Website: apple
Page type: customer-info-address
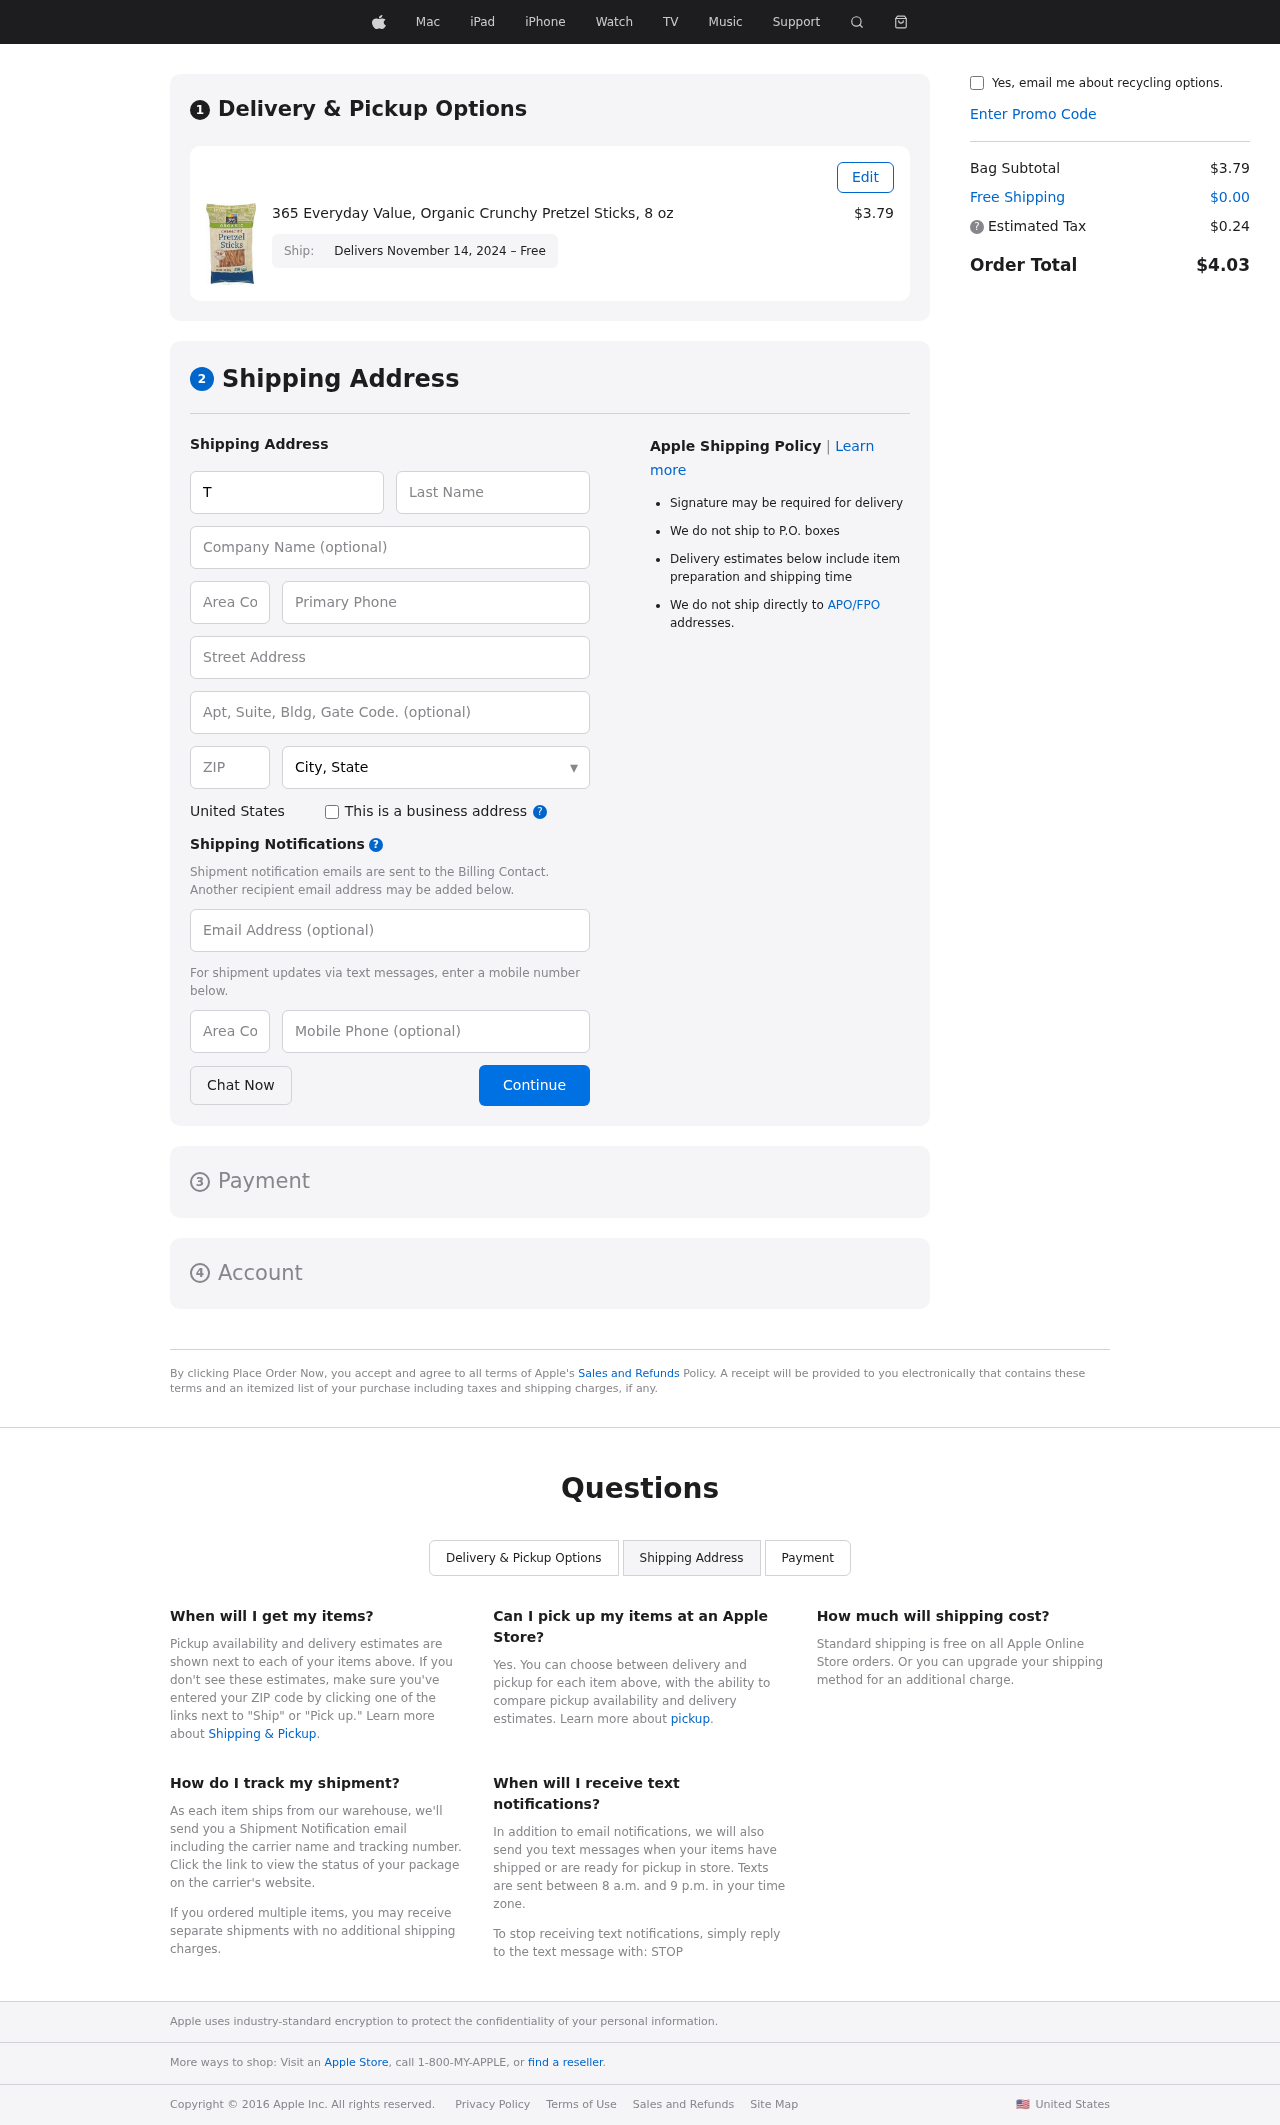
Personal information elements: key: PII_CITY_STATE
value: West Barbarachester, CA
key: PII_COUNTRY
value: United States
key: PII_EMAIL
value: tanyawilliams@yahoo.com
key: PII_FIRSTNAME
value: Tanya
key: PII_LASTNAME
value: Williams
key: PII_PHONE
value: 4284279184
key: PII_PHONE_AREA
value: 428
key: PII_POSTCODE
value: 83645
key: PII_STREET
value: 3237 Jessica Turnpike
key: PII_STREET2
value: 08333 Joshua Junctions
Product elements: key: PRODUCT1_NAME
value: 365 Everyday Value, Organic Crunchy Pretzel Sticks, 8 oz
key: PRODUCT1_PRICE
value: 3.79
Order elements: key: ORDER_DELIVERY_DATE
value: Delivers November 14, 2024 – Free
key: ORDER_SUBTOTAL
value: $3.79
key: ORDER_SHIPPING_COST
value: $0.00
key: ORDER_TAX
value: $0.24
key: ORDER_TOTAL
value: $4.03